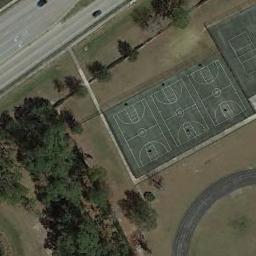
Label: basketball_court